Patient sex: M
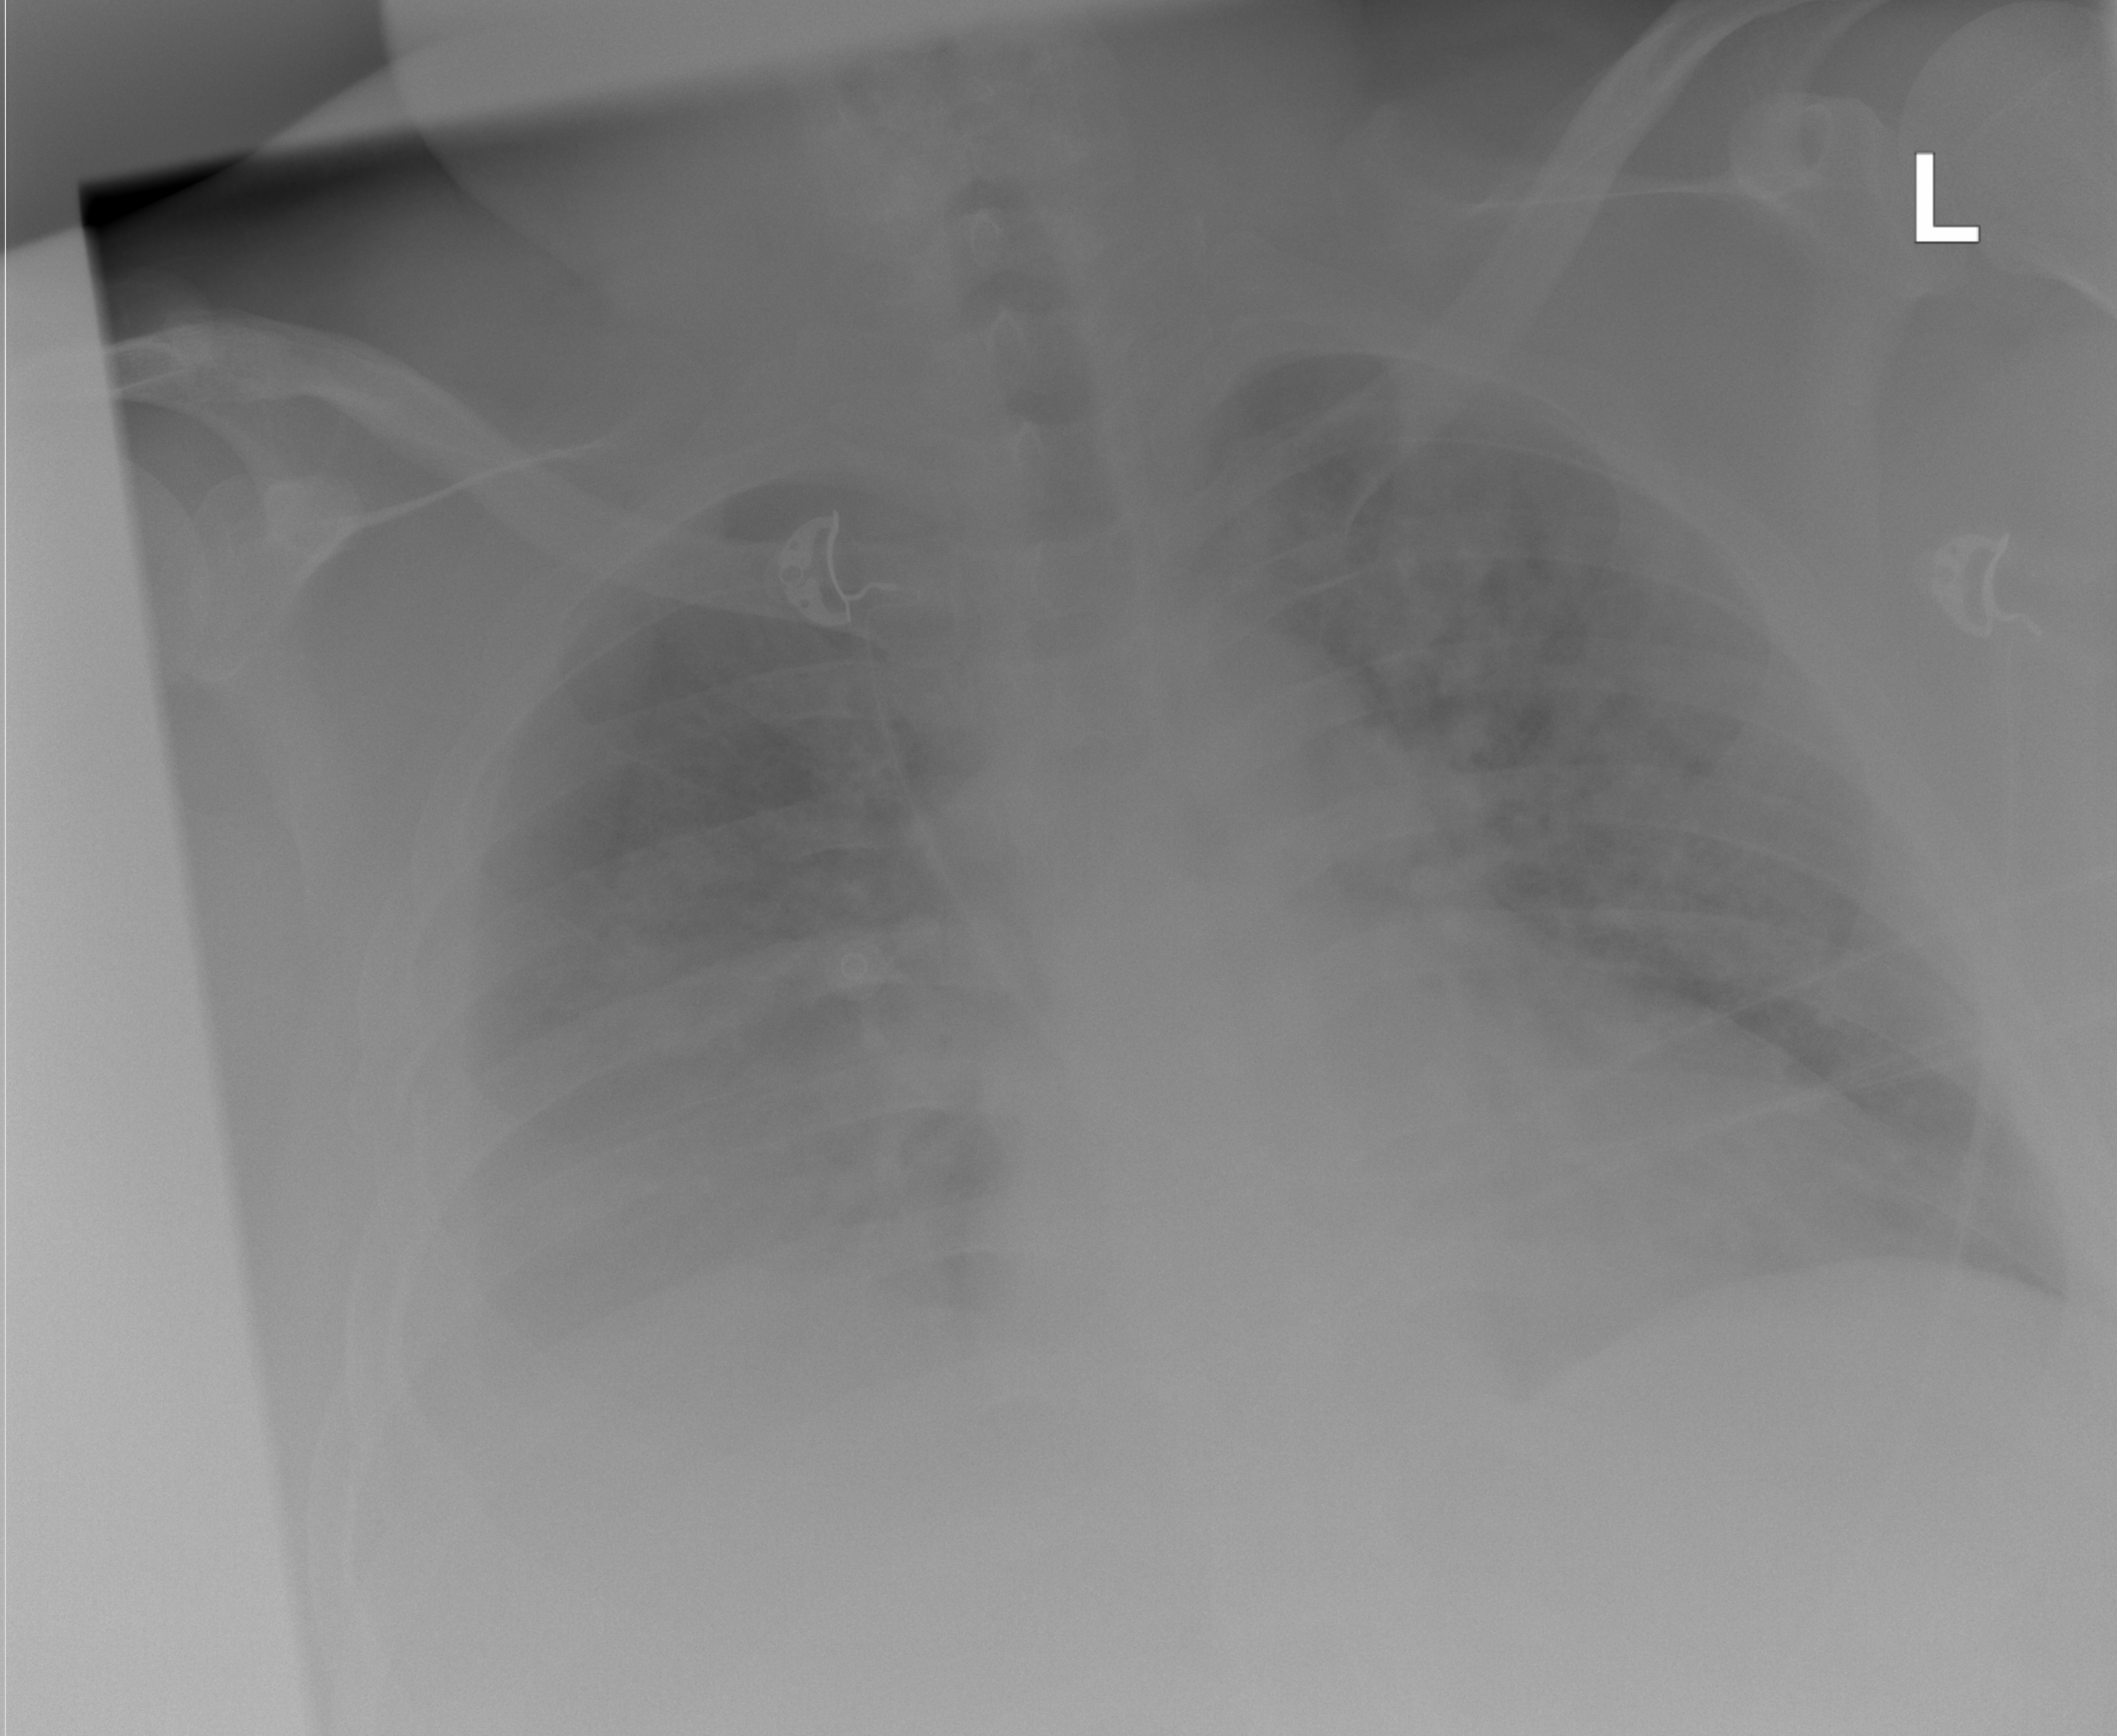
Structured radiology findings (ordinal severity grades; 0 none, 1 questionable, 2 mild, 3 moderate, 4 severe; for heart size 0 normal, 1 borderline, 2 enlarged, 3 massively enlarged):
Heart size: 2
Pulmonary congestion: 2
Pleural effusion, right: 0
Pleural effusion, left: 0
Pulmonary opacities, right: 2
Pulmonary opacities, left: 2
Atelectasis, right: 2
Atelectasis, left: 0